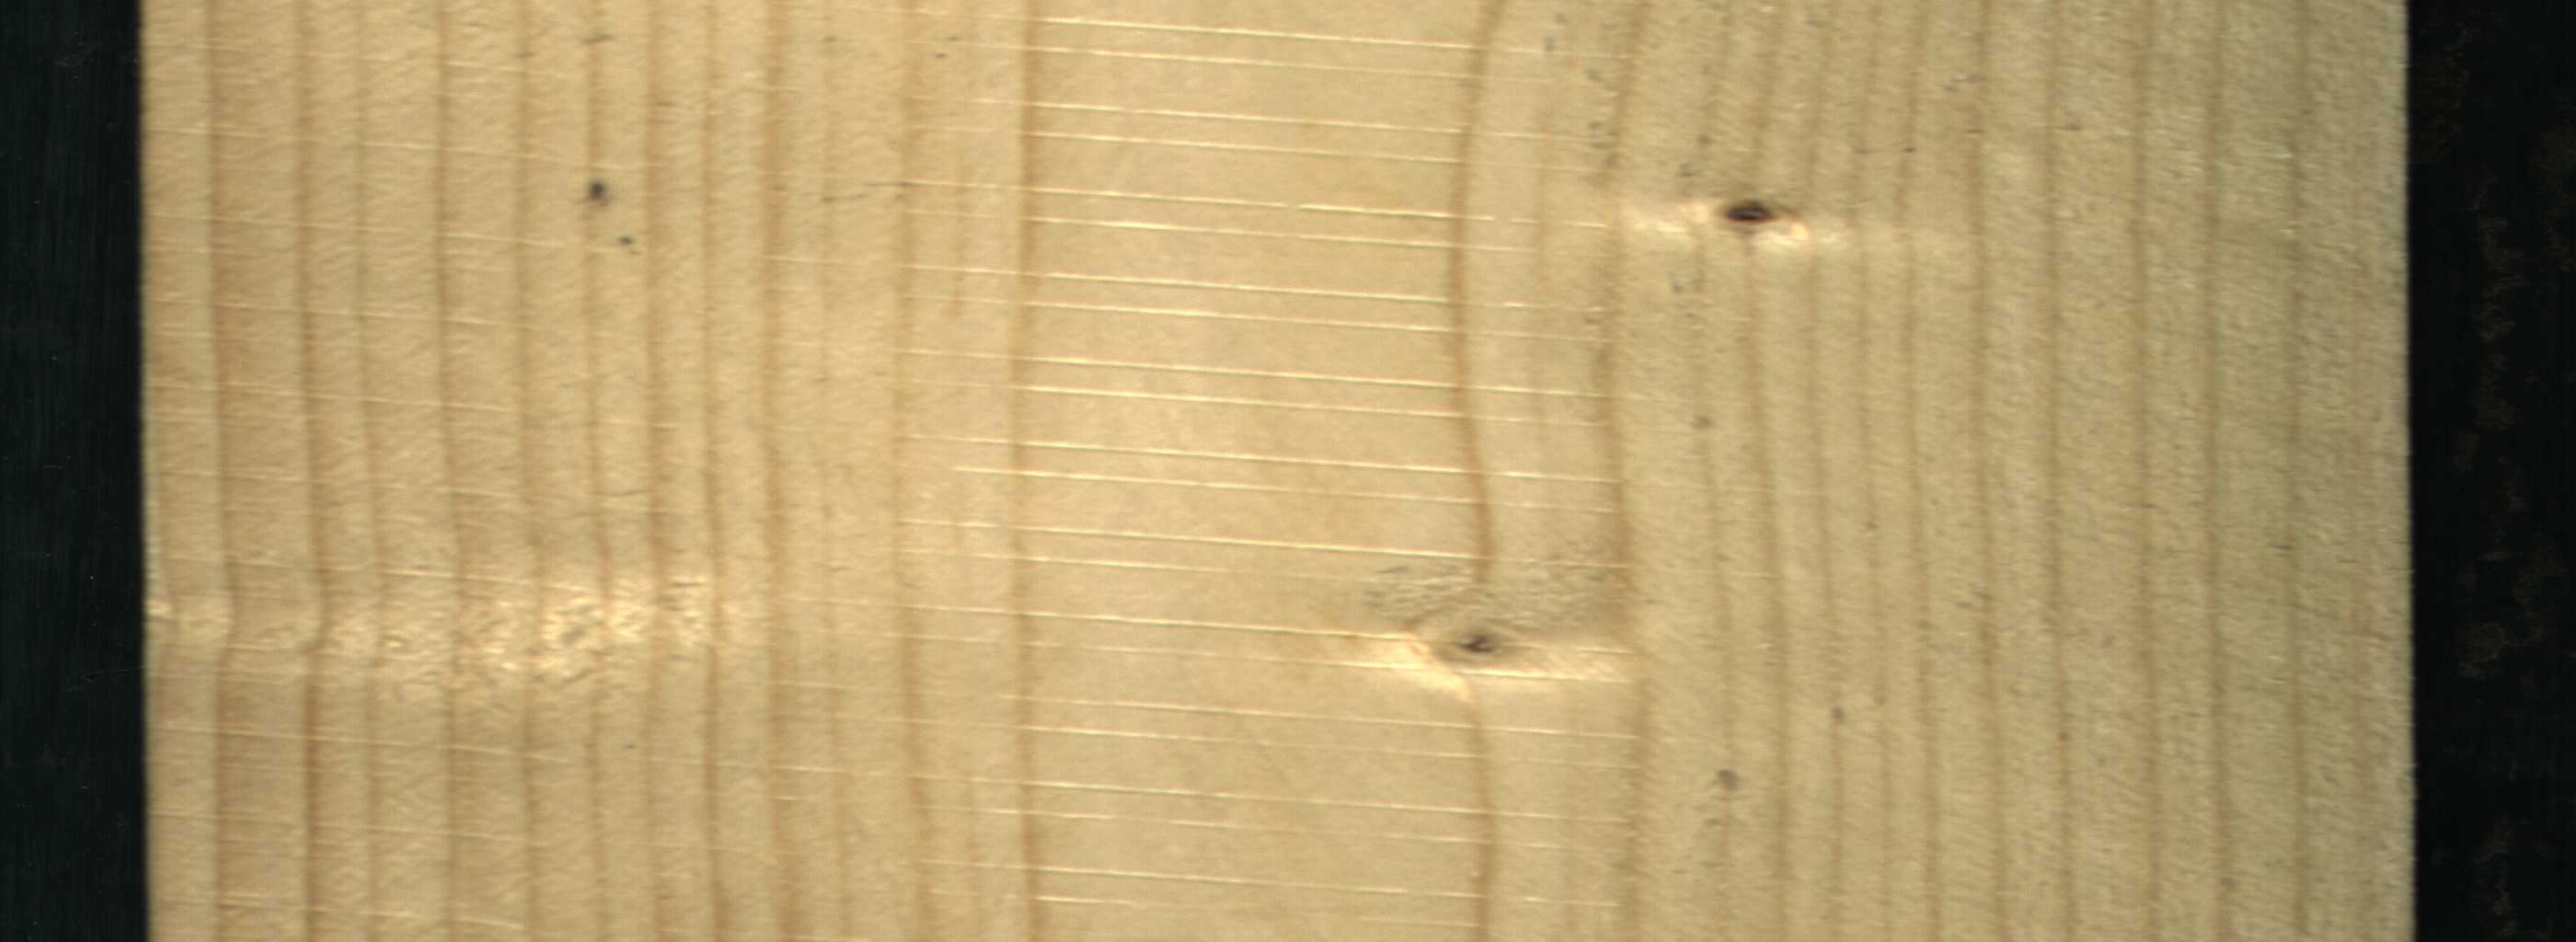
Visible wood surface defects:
Live_Knot
Live_Knot